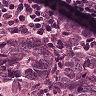
Metastatic tissue present: yes